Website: apple
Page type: address-validator
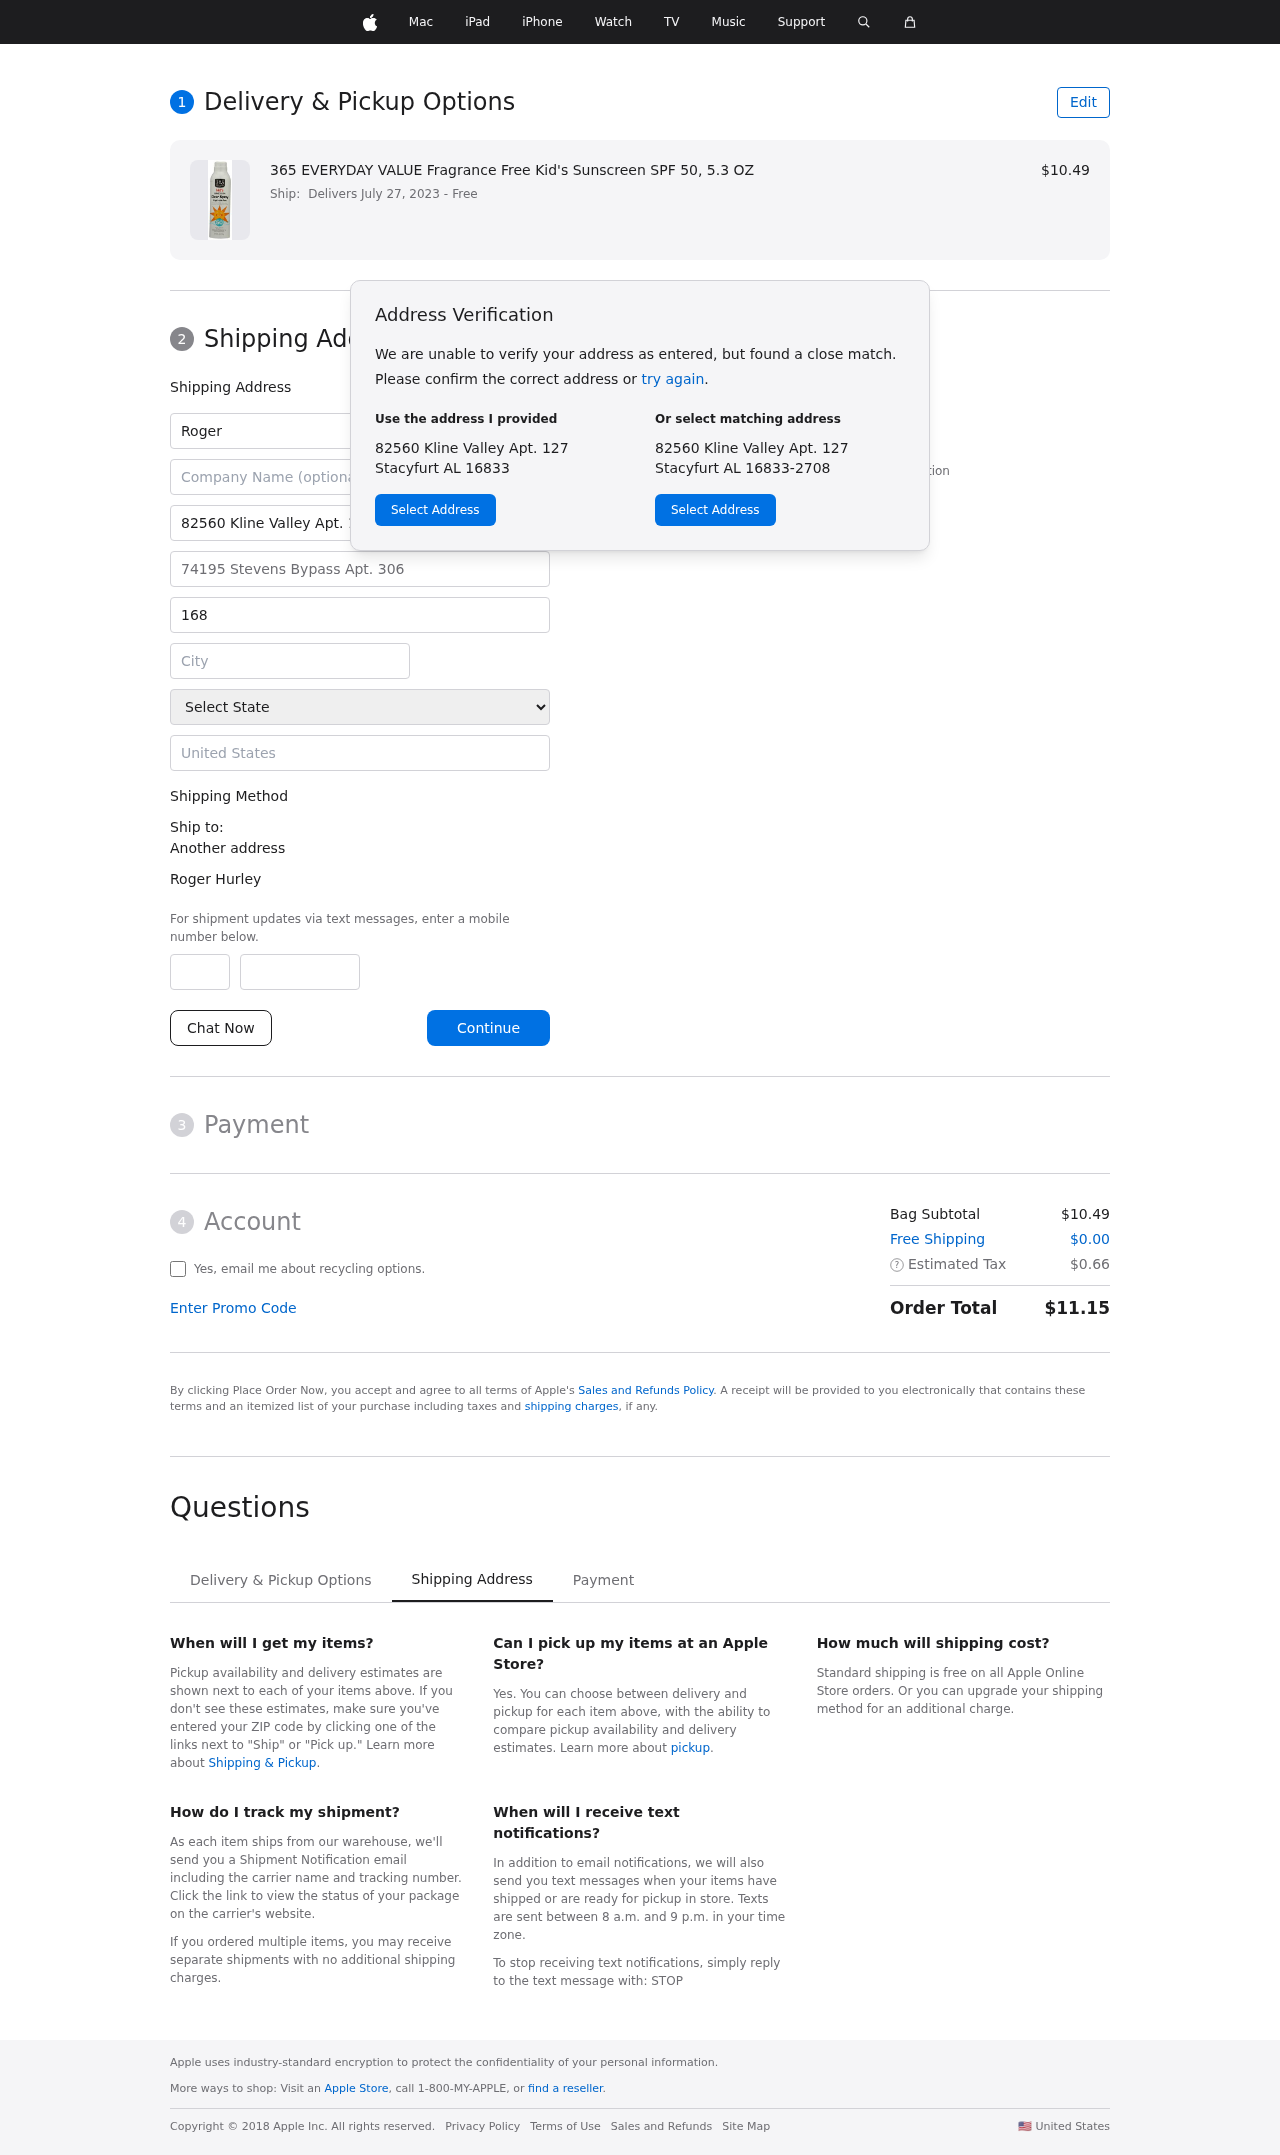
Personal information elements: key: PII_CITY
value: Stacyfurt
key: PII_COUNTRY
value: United States
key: PII_FIRSTNAME
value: Roger
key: PII_FULLNAME
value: Roger Hurley
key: PII_LASTNAME
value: Hurley
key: PII_PHONE_AREA
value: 477
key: PII_PHONE_SUFFIX
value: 4160
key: PII_POSTCODE
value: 16833
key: PII_STATE
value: Alabama
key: PII_STREET
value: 82560 Kline Valley Apt. 127
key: PII_STREET2
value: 74195 Stevens Bypass Apt. 306
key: PII_CITY_STATE_ZIP
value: Stacyfurt AL 16833
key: PII_STATE_ABBR
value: AL
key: PII_POSTCODE_FULL
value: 16833
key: PII_POSTCODE_NUMERIC
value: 16833
Product elements: key: PRODUCT1_NAME
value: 365 EVERYDAY VALUE Fragrance Free Kid's Sunscreen SPF 50, 5.3 OZ
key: PRODUCT1_PRICE
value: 10.49
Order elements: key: ORDER_DELIVERY_DATE
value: Delivers July 27, 2023
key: ORDER_SUBTOTAL
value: $10.49
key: ORDER_SHIPPING_COST
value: $0.00
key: ORDER_TAX
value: $0.66
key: ORDER_TOTAL
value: $11.15